Interaction volume radius: 10 \u00c5
Interaction volume height: 30 \u00c5
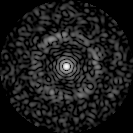
Disorder parameter: 0.8363